Question: I would like to create a "selection area" tool.
This tool should allow to draw a rectangle area on the screen with the mouse.
I am using a fullscreen, translucent, darken swt 'Shell' as my background on which I draw a white rectangle to represent the selected area.
My problem is that I did not find an efficient way to refresh the rectangle area.
Until now I've used the 'redraw' method but the visual effect is quite ugly, even thought I tried to redraw only he needed area :
'''
public ManualScreenAreaSelector(final Display display) {
shell = new Shell(display, SWT.NO_TRIM | SWT.ON_TOP);
shell.setBounds(display.getClientArea());
// shell.setFullScreen(true);
shell.setAlpha(180);
shell.setForeground(display.getSystemColor(SWT.COLOR_WHITE));
shell.setBackground(display.getSystemColor(SWT.COLOR_BLACK));
}
@Override
public void mouseMove(final MouseEvent e) {
if (editionMode) {
// retrieve the rectangular area corresponding to mouse selection
final Rectangle r = makeRectangleFromSelection(clickCoordinates, new Point(e.x, e.y));
// make the ugly 'tint' effect
shell.redraw();
GC gc = new GC(shell);
gc.setBackground(shell.getDisplay().getSystemColor(SWT.COLOR_WHITE));
gc.setAlpha(150);
gc.fillRectangle(r.x, r.y, r.width, r.height);
gc.setBackground(shell.getDisplay().getSystemColor(SWT.COLOR_BLACK));
gc.fillRectangle(0, 0, r.x, r.y);
gc.fillRectangle(0, 1080 - r.y, r.x, 1080 - r.y);
gc.dispose();
lastX = e.x;
lastY = e.y;
}
}
@Override
public void mouseDown(final MouseEvent e) {
// Right click = reset selection
if (e.button == 3) {
shell.redraw();
selectedArea = null;
if (editionMode) {
editionMode = false;
shell.removeMouseMoveListener(ManualScreenAreaSelector.this);
}
} else if (e.button == 1) {
// left-click enter edition mode
// Reset previous selection
selectedArea = null;
editionMode = true;
clickCoordinates = new Point(e.x, e.y);
lastX = e.x;
lastY = e.y;
shell.addMouseMoveListener(ManualScreenAreaSelector.this);
}
}
@Override
public void mouseUp(final MouseEvent e) {
// left click, only if edition was set
if ((e.button == 1) && editionMode) {
editionMode = false;
shell.removeMouseMoveListener(ManualScreenAreaSelector.this);
selectedArea = makeRectangleFromSelection(clickCoordinates, new Point(e.x, e.y));
shell.dispose();
}
}
'''
So I would like to know if a more efficient solution, exist in SWT, without having to use the redraw method.

---
I used 3 images to make the selection work :
- - -
Performance is acceptable since there is only one alpha blend operation (for the second image).
Only one problem remains, when I used the graphics control of the shell to draw the shell the first time the alpha-blended image is not used as shell-background, everything else is working when the mouse events are sent :
'''
public ManualScreenAreaSelector(final Display display) {
screenWidth = display.getClientArea().width;
screenHeight = display.getClientArea().height;
// create a new Image of the screen
backGround = new Image(display, display.getBounds());
GC gc = new GC(display);
gc.copyArea(backGround, 0, 0);
gc.dispose();
// Copy background image and add alpha blended effect
aplhaBackGround = new Image(backGround.getDevice(), backGround.getImageData());
GC alphaGC = new GC(aplhaBackGround);
alphaGC.setBackground(display.getSystemColor(SWT.COLOR_BLACK));
alphaGC.setAlpha(200);
alphaGC.fillRectangle(0, 0, screenWidth, screenHeight);
alphaGC.dispose();
// create the shell
shell = new Shell(display, SWT.NO_TRIM | SWT.ON_TOP | SWT.NO_BACKGROUND);
shell.setBounds(display.getClientArea());
// get shell graphics control
shellGraphics = new GC(shell);
// set the shell image to screen image <-- does nothing
shellGraphics.drawImage(aplhaBackGround, 0, 0);
// Image for the shell
bufferImage = new Image(shell.getDisplay(), shell.getBounds());
shell.print(shellGraphics);
}
public void mouseMove(final MouseEvent e) {
if (editionMode) {
// Get selected area
final Rectangle selectedArea = makeRectangleFromSelection(clickCoordinates, new Point(
e.x, e.y));
// Copy alpha blended background into the buffer
GC gc1 = new GC(aplhaBackGround);
gc1.copyArea(bufferImage, 0, 0);
gc1.dispose();
// Paint "normal" background over selected area
GC gc2 = new GC(bufferImage);
gc2.drawImage(backGround, selectedArea.x, selectedArea.y, selectedArea.width,
selectedArea.height, selectedArea.x, selectedArea.y, selectedArea.width,
selectedArea.height);
// draw the painted image on the shell
shellGraphics.drawImage(bufferImage, 0, 0);
gc2.dispose();
}
}
'''
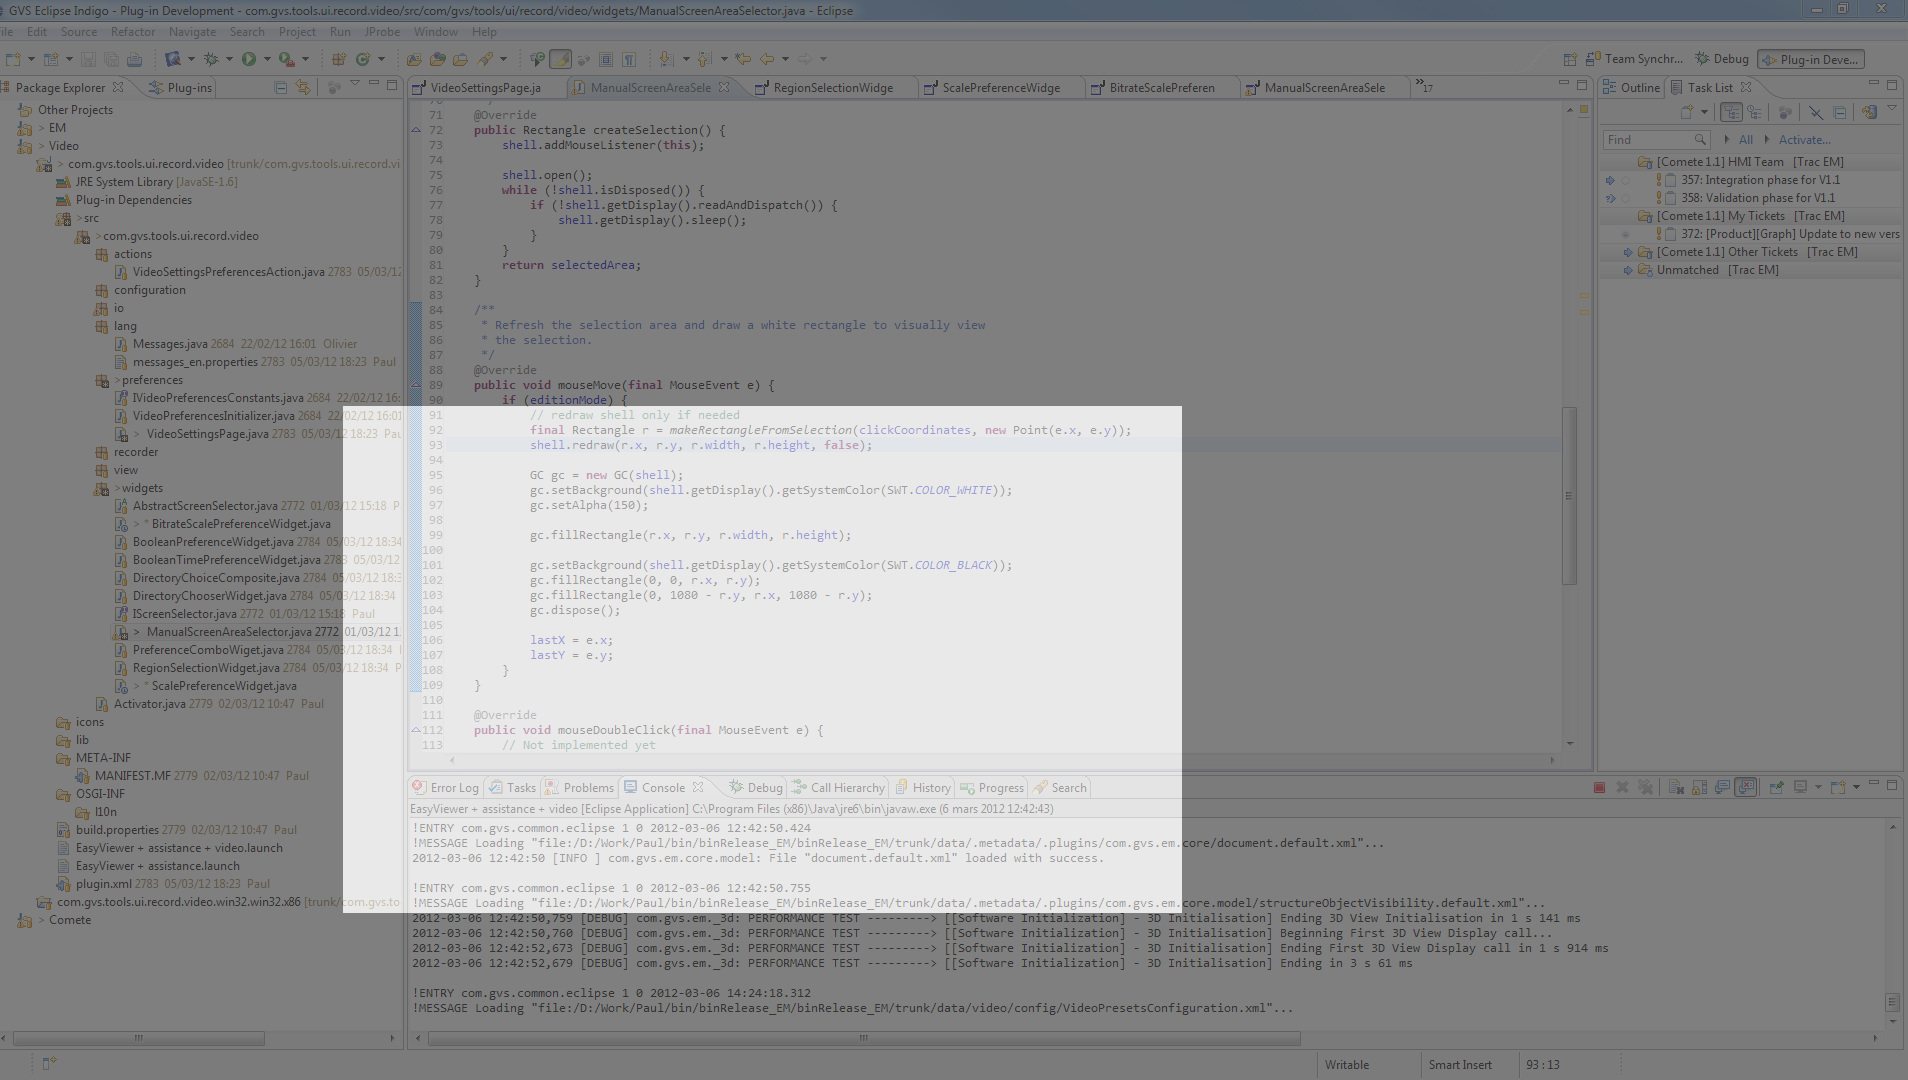
Answer: Try this approach:
- Instead of 'shell.redraw();', call 'shell.print(gc)' once and attach the GC to an image buffer. That gives you an image of the shell.- Get the OpenGL extensions for SWT or <URL>. Put the image in the background and create a 3D rectangle for the selection. Use OpenGL for the alpha operations and composition.
The reasoning is that alpha operations are slow in SWT which often has to use the CPU to do it. Your graphics card can do the same operation hundreds of times per second without breaking a sweat.